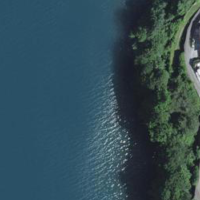
EUNIS habitat code: 14
Species observed at this site:
Echium vulgare